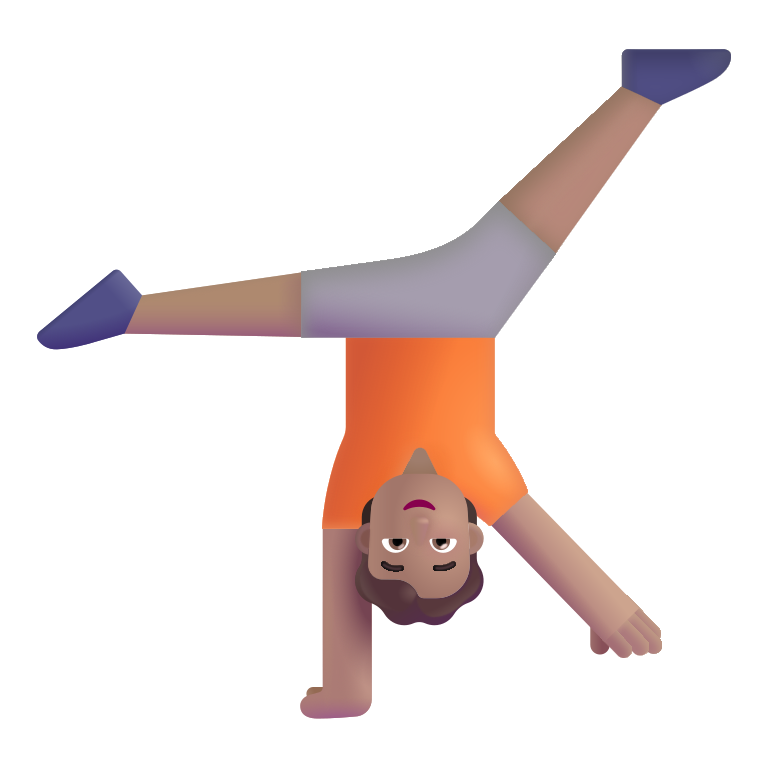
person cartwheeling color